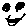
Label: smiley face